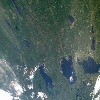
Label: land